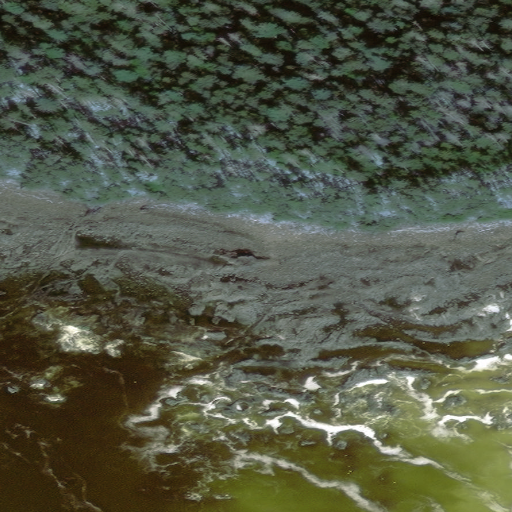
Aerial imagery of cape in Alaska named Sitka Point containing only unknown